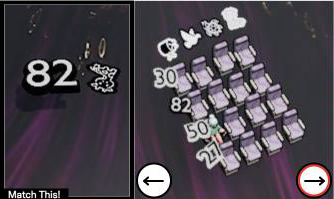
Task: seats
Answer: no